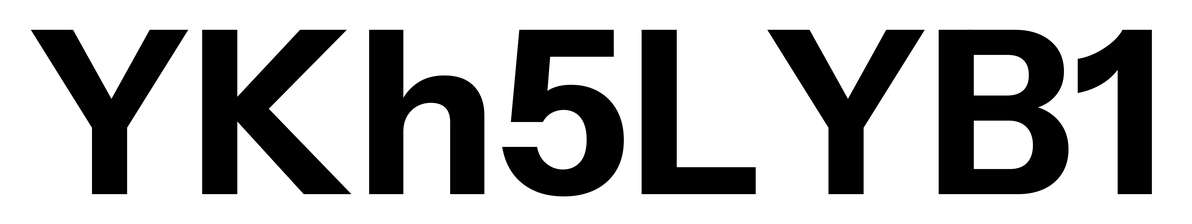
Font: InstrumentSans_Bold